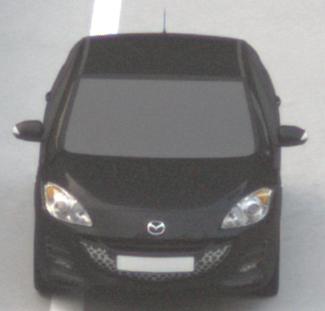
Make: Mazda
Model: 3 1.6
Detailed model: 3 (BL)
Model produced from: 2009/05
Model produced until: 2010/12
Doors: 5
Color: black
Road condition: dry road
Daytime: morning or afternoon
Contrast: low contrast